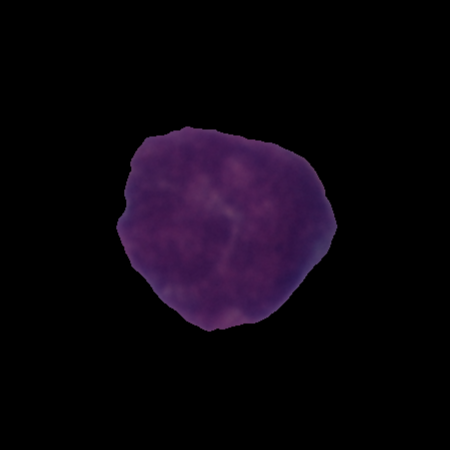
Label: cancer